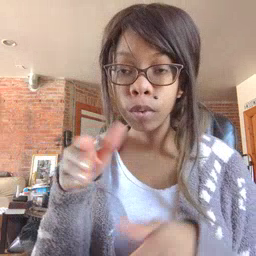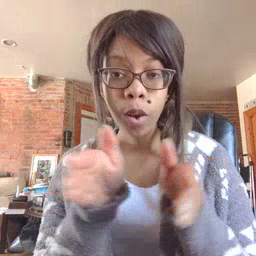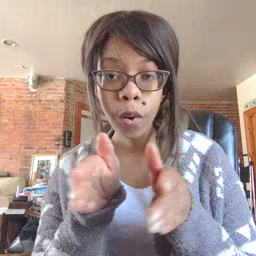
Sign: lamp